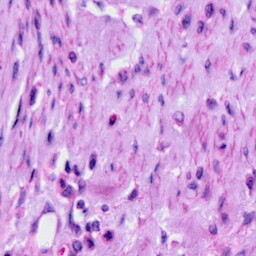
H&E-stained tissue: Cervix